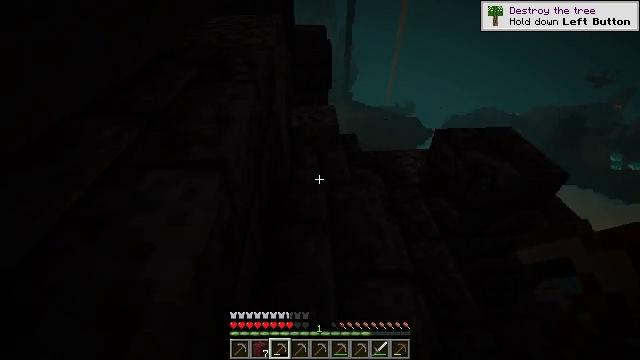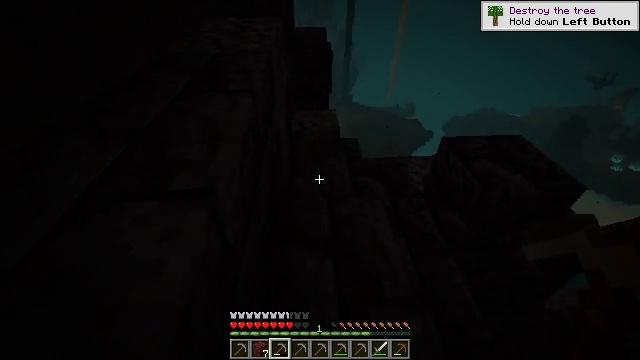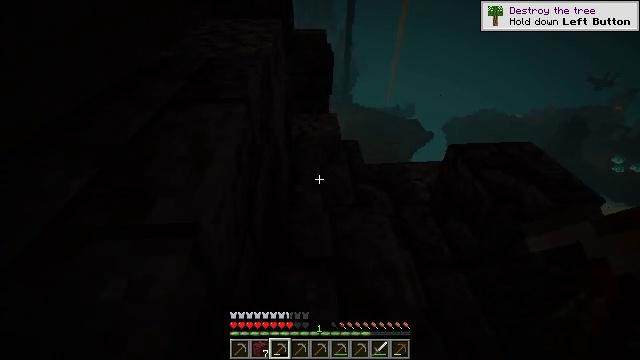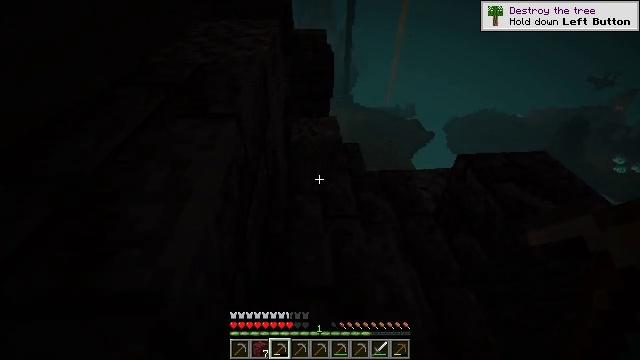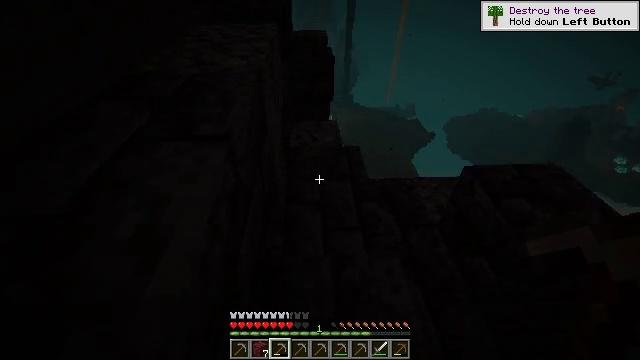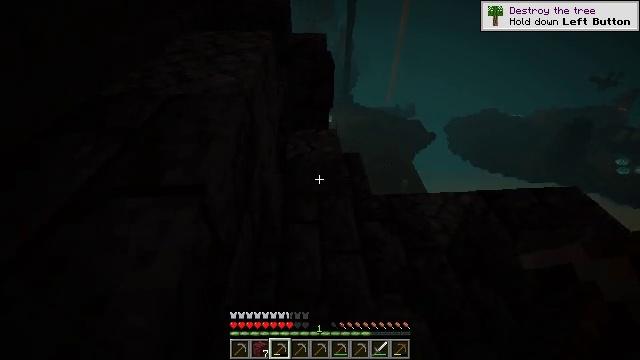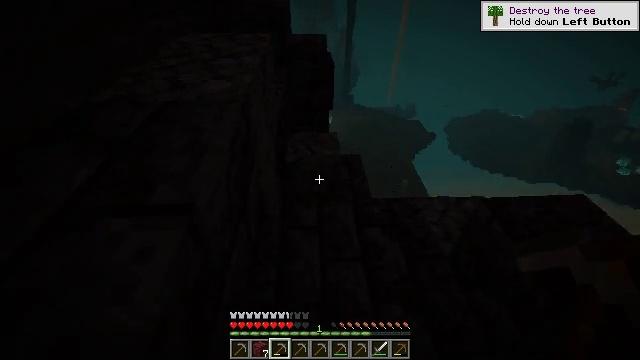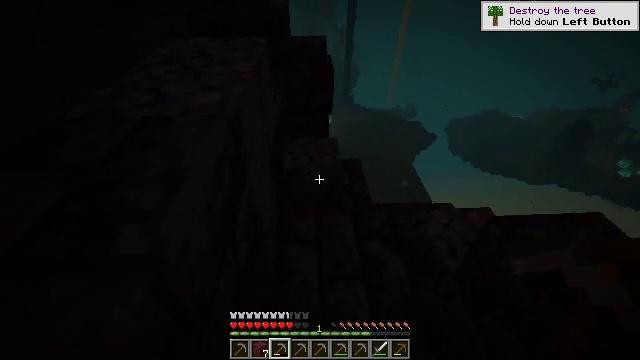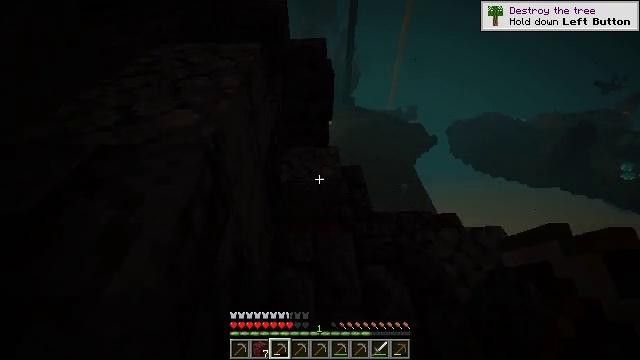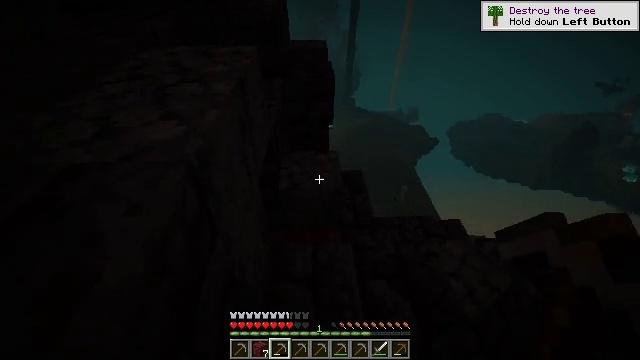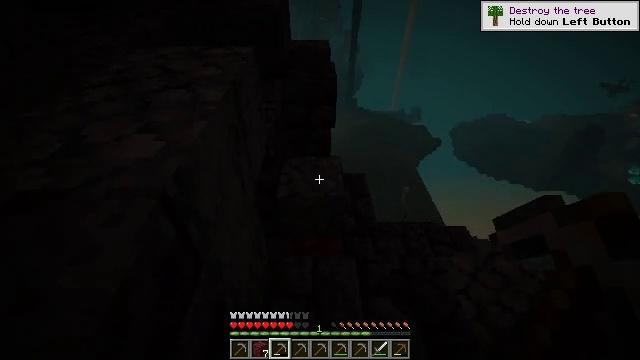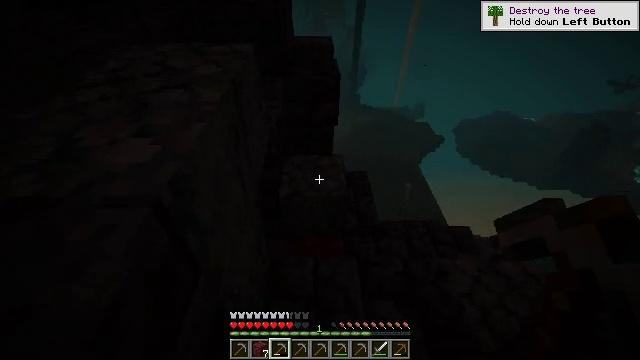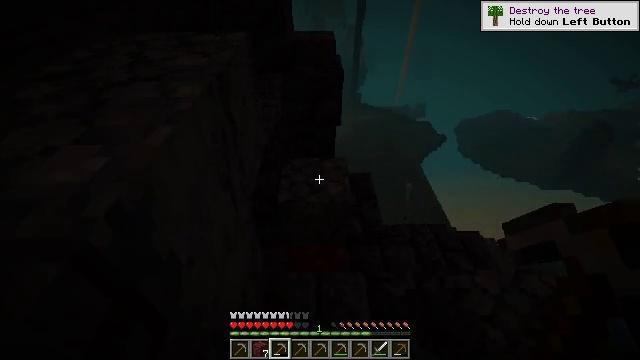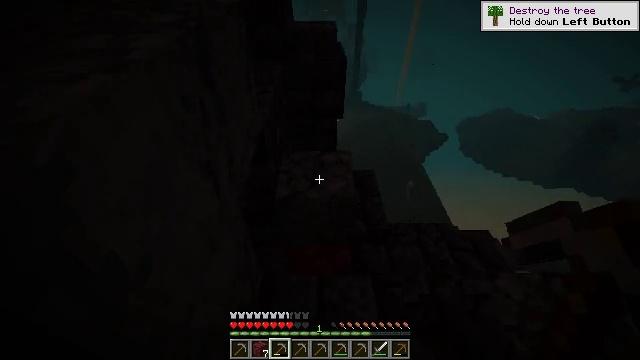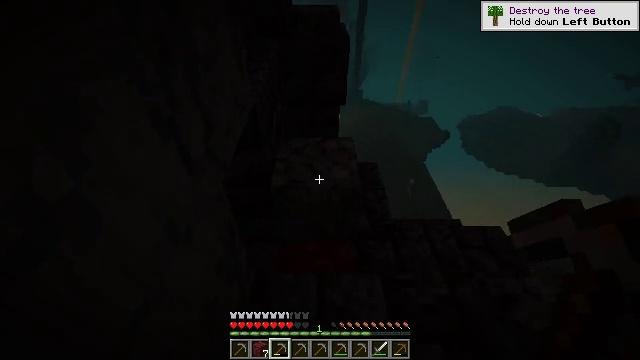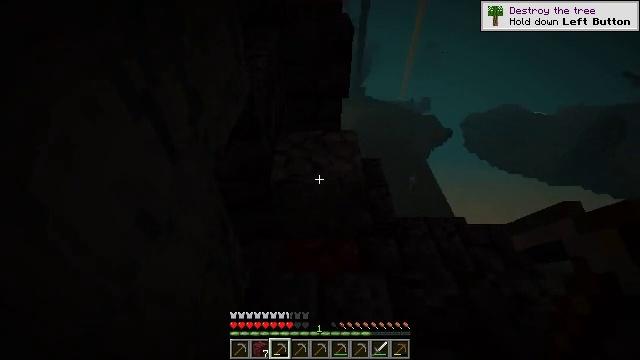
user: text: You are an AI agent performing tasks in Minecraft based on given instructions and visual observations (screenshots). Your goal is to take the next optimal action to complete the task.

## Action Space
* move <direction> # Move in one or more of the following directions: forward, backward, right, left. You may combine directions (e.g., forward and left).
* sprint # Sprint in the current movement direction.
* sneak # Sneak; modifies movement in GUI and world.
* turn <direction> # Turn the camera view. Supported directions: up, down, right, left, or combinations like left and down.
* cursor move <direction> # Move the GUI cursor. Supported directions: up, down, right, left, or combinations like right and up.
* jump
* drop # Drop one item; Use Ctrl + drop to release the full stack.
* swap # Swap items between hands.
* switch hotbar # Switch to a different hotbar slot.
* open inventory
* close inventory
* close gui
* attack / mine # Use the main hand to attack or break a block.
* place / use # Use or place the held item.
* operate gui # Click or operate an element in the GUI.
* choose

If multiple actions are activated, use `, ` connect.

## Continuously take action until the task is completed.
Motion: motion action
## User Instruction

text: Attack the cracked polished blackstone bricks to gather it.
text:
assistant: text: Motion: move forward
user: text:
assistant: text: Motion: move forward
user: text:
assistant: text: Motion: move forward
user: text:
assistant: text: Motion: move forward
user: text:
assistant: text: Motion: move forward
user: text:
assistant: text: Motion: move forward
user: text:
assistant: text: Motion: move forward
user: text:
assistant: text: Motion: move forward
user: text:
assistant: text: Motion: move forward
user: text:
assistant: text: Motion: move forward
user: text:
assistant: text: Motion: move forward
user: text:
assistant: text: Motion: move forward
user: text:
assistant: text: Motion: move forward
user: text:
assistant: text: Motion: move forward
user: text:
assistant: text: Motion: move forward
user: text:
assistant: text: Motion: no_op
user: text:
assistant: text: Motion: no_op
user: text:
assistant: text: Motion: no_op
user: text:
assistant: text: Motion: no_op
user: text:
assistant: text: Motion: no_op
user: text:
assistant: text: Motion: turn down
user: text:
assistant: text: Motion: turn left and down
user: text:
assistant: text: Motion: turn left and down
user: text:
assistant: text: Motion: turn left and down
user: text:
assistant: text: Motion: no_op
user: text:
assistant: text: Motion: no_op
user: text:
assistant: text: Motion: no_op
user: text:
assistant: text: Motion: no_op
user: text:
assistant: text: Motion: no_op
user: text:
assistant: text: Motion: no_op